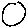
Label: circle